Question: I'm wanting to server index.html as a default, as I'm using angular to handle client side routes.
Here's the structure of my app.

Here is app/app.js
'''
var express = require('express'),
config = require('./config/config'),
bodyParser = require('body-parser'),
app = express(),
router = express.Router();
require('./config/db')(function(db) {
require('./routes/routes')(app, router, null, db);
app.use(express.static(__dirname, '/'));
app.use(bodyParser.json());
app.use('/', router);
app.listen(config.port);
console.log('Listening on port ' + config.port);
});
'''
The only thing in ./routes/routes.js are server side routes. I'm really not sure what I did, but index.html used to load by default and then angular took care of the rest.
I'm new to node/express.
Error I keep getting is "Cannot get/"
Any help is appreciated!
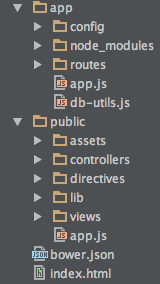
Answer: you should use
'''
app.use(express.static(path.resolve('./public')));
'''
on the express configuration
in your route you need to have one to serve your root path
'''
module.exports = function(app) {
// Root routing
var core = require('/controllers/core');
app.route('/').get(core.index);
};
'''
your server controller
'''
exports.index = function(req, res) {
res.render('index'); //assuming that you are using some view engine.
};
'''